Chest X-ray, AP view. Patient: 65 years old, sex F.
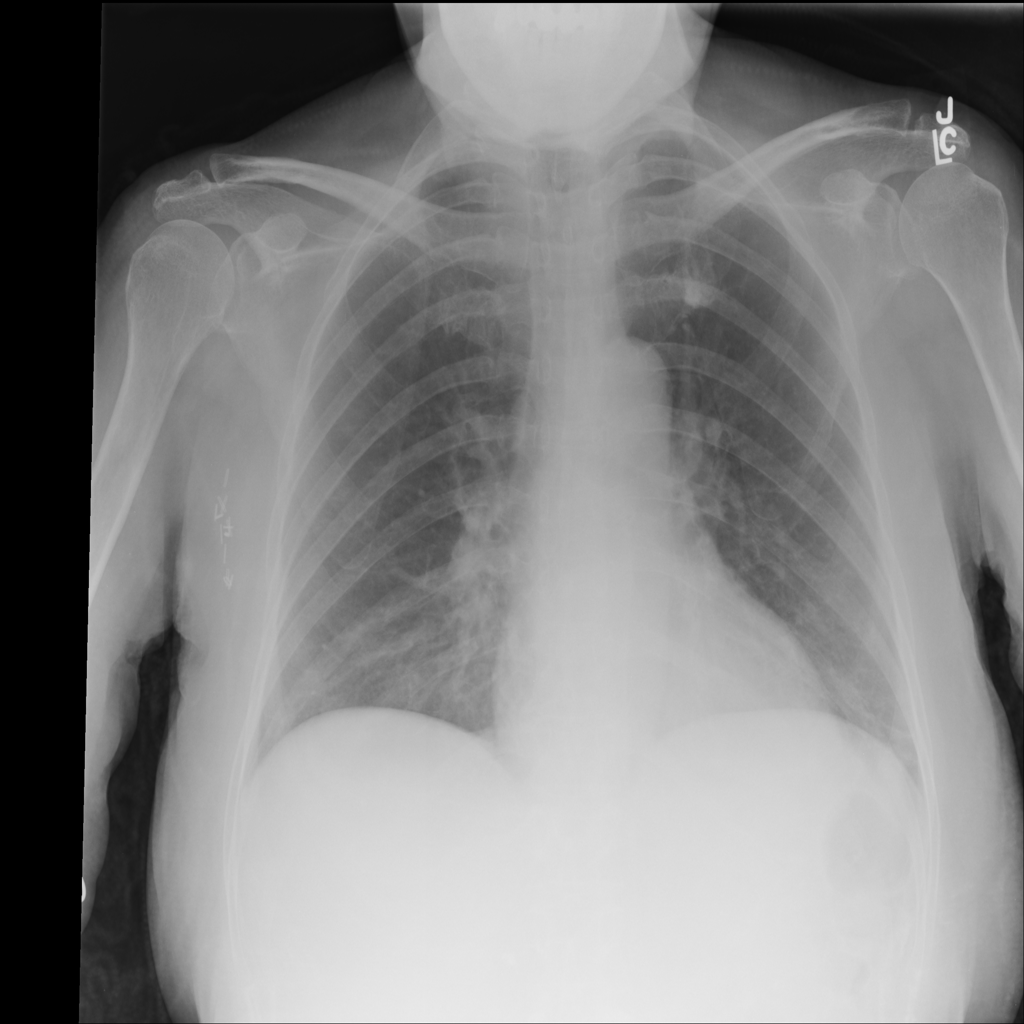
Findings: No Finding